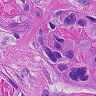
Metastatic tissue present: yes